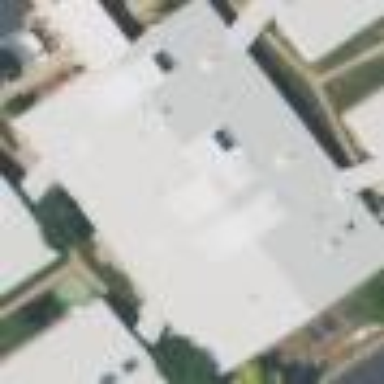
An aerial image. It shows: Building that serves as nursing home.